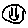
Label: smiley face